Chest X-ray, PA view. Patient: 39 years old, sex F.
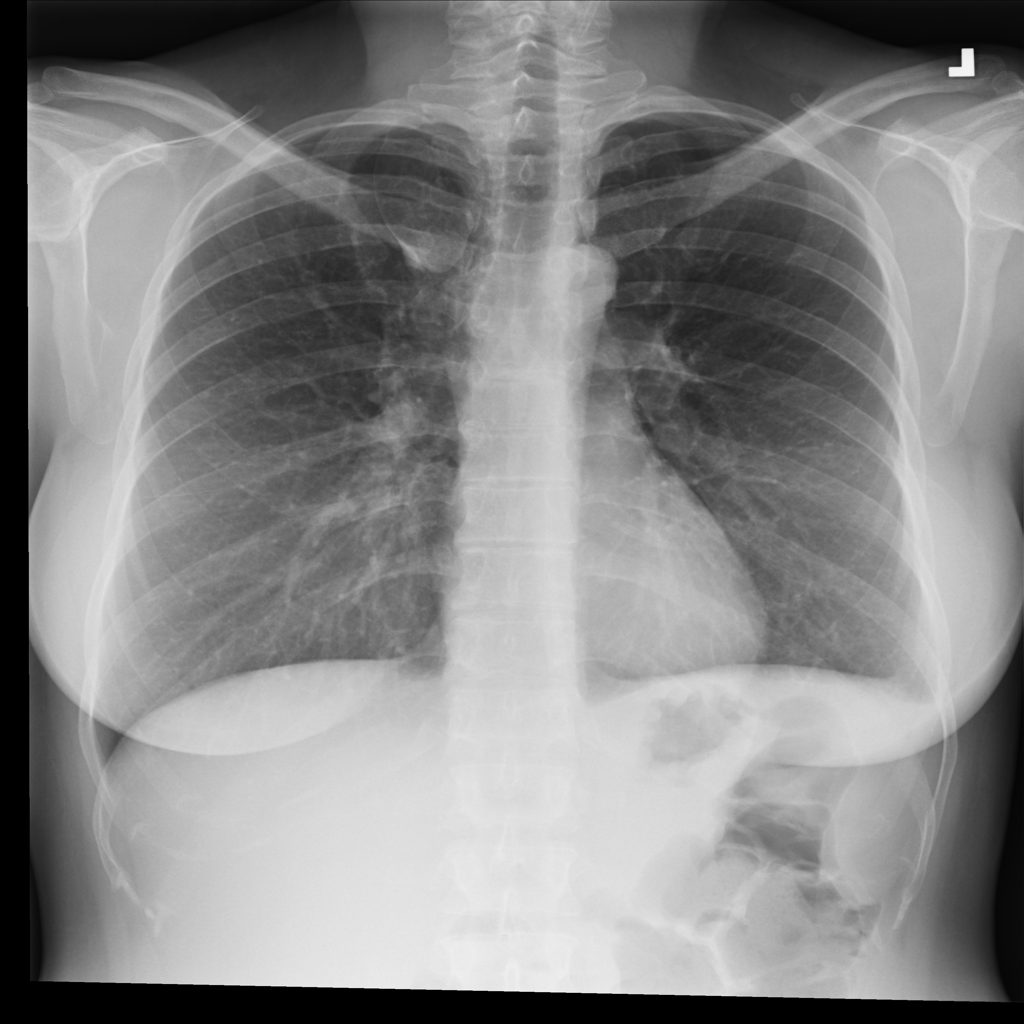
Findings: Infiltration